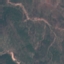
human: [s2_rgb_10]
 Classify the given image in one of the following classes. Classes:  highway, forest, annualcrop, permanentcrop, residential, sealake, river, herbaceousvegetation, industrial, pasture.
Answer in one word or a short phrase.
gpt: HerbaceousVegetation